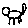
Label: cat